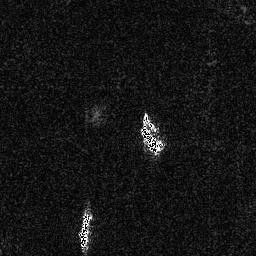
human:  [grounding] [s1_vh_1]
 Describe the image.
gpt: In the satellite image, there is  <ref>1 medium ship </ref> <box>[[29, 80, 36, 98, 0]]</box> located at bottom,  <ref>1 medium ship </ref> <box>[[53, 42, 63, 59, 0]]</box> located at center.